Field crop: tomato
Growth stage: 1
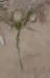
Species: cyperus